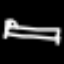
Label: bed